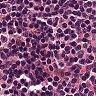
Metastatic tissue present: no